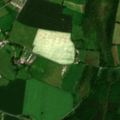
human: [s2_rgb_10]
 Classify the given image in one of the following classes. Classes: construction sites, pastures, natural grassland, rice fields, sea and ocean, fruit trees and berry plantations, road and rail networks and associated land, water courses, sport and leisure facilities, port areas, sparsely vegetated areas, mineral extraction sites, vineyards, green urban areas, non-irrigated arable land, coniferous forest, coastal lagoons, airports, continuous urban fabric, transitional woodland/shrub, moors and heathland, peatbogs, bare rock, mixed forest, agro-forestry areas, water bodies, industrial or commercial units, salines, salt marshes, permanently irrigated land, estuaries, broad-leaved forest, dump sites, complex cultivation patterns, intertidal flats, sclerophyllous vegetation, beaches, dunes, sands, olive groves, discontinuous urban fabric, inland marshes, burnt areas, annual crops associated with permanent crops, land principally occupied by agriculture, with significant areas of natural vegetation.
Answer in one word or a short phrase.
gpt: discontinuous urban fabric, non-irrigated arable land, pastures, coniferous forest, transitional woodland/shrub